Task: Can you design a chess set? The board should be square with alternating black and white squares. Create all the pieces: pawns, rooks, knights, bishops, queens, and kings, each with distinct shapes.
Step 4364:
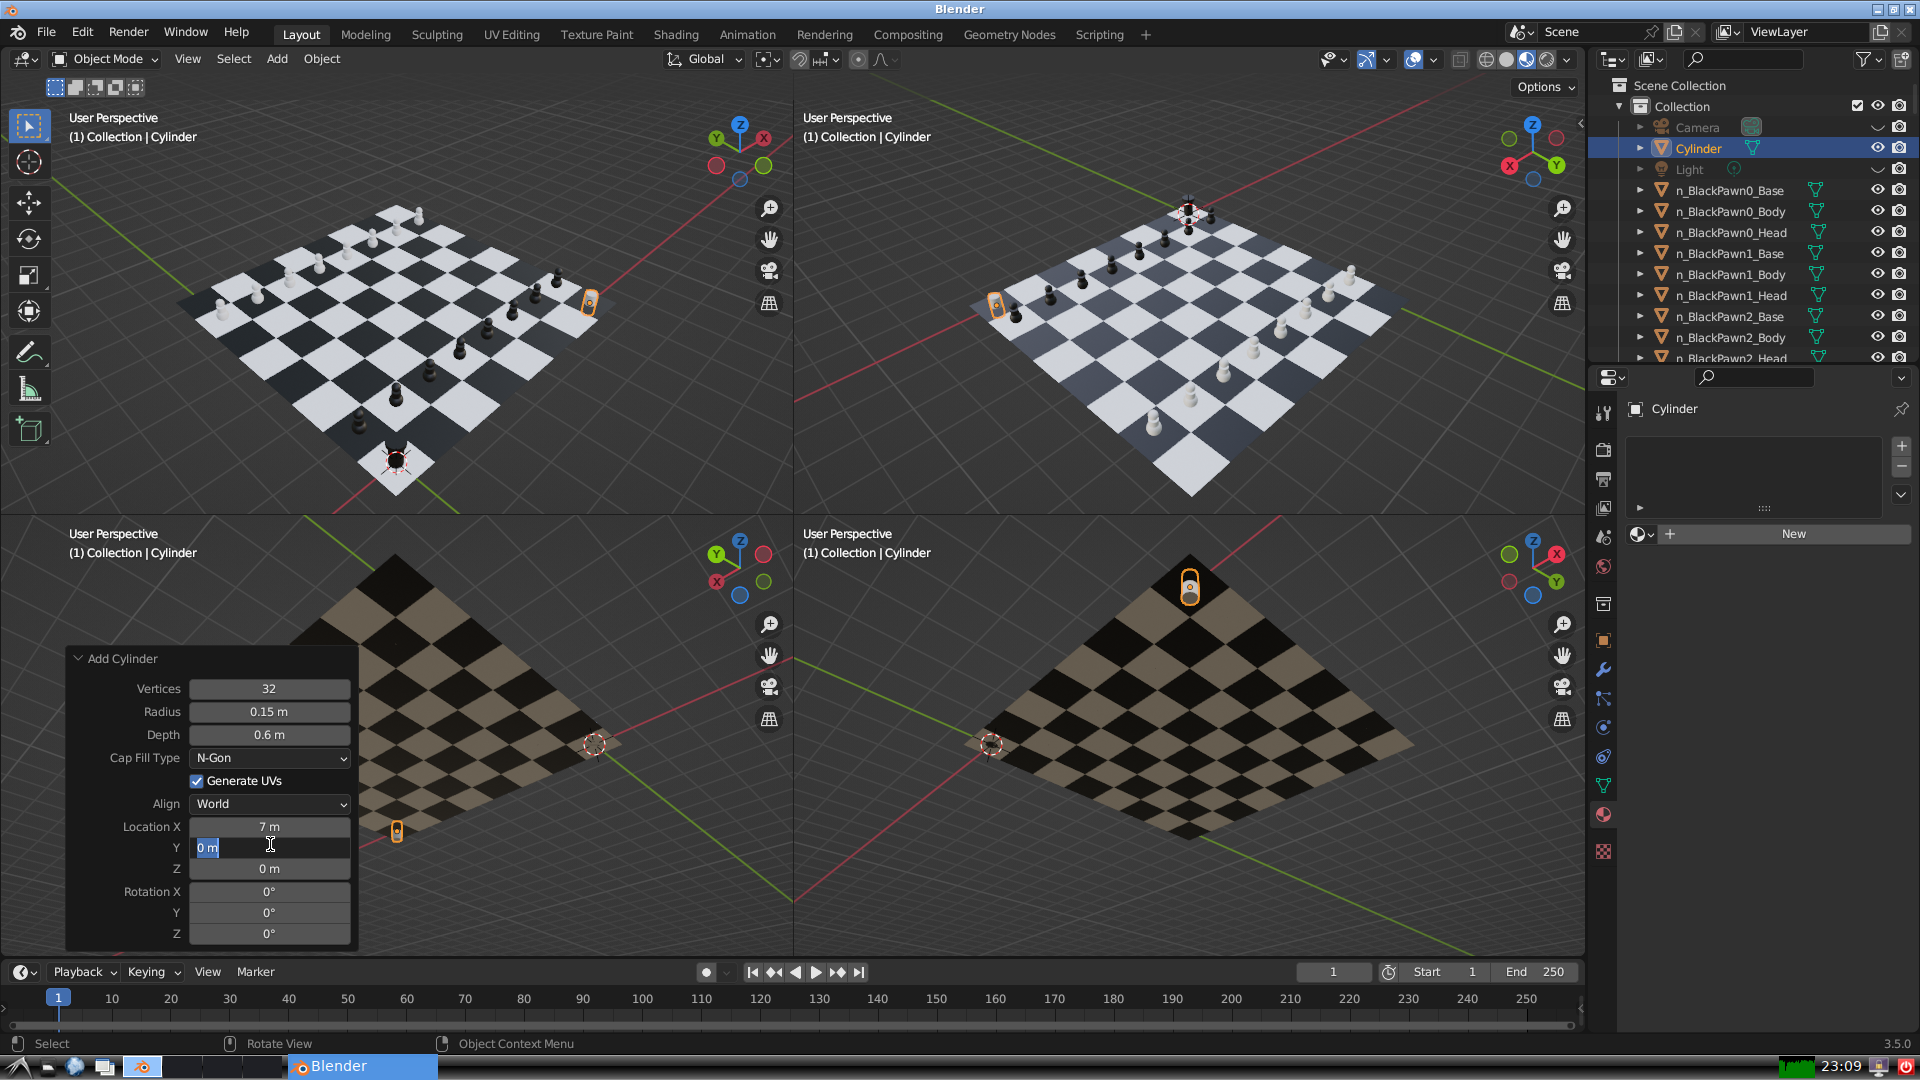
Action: input_text: 0.0